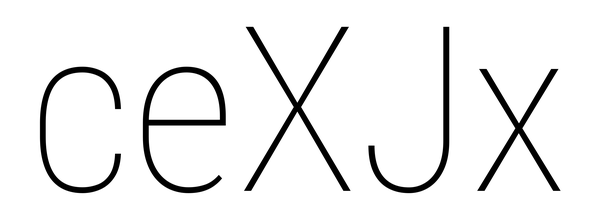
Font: Roboto_Condensed_Thin